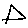
Label: triangle